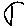
Label: line